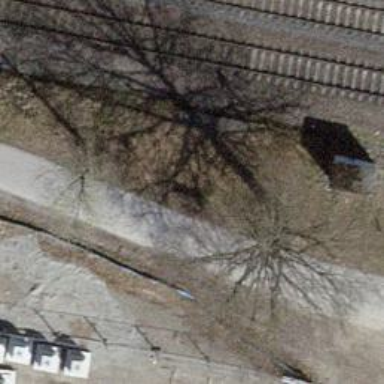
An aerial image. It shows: Brown bench.